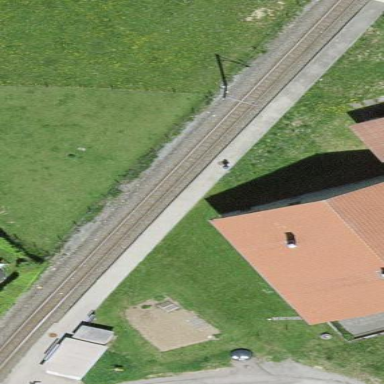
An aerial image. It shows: Platform with shelter for public transport. It is railway platform.